Question: In our project we expose a number of web-services that were generated from a wsdl. After generating them, I can see that the requests and responses are mapped to POJOs and when I am making the response, I just set a new POJO. This works really nice. However, I have a problem with the request. When we receive the request I expected that the payload will be a POJO mapping the parameters from the request. The payload becomes actually an array of objects. I can access the values but this is not very comfortable. You can take a look at the picture.

I can see that the under "Variables" in the method it is correctly matched to the POJO we would like to have. Is there some setting that I am missing somewhere so that we can get the payload to be mapped to correct POJO type?
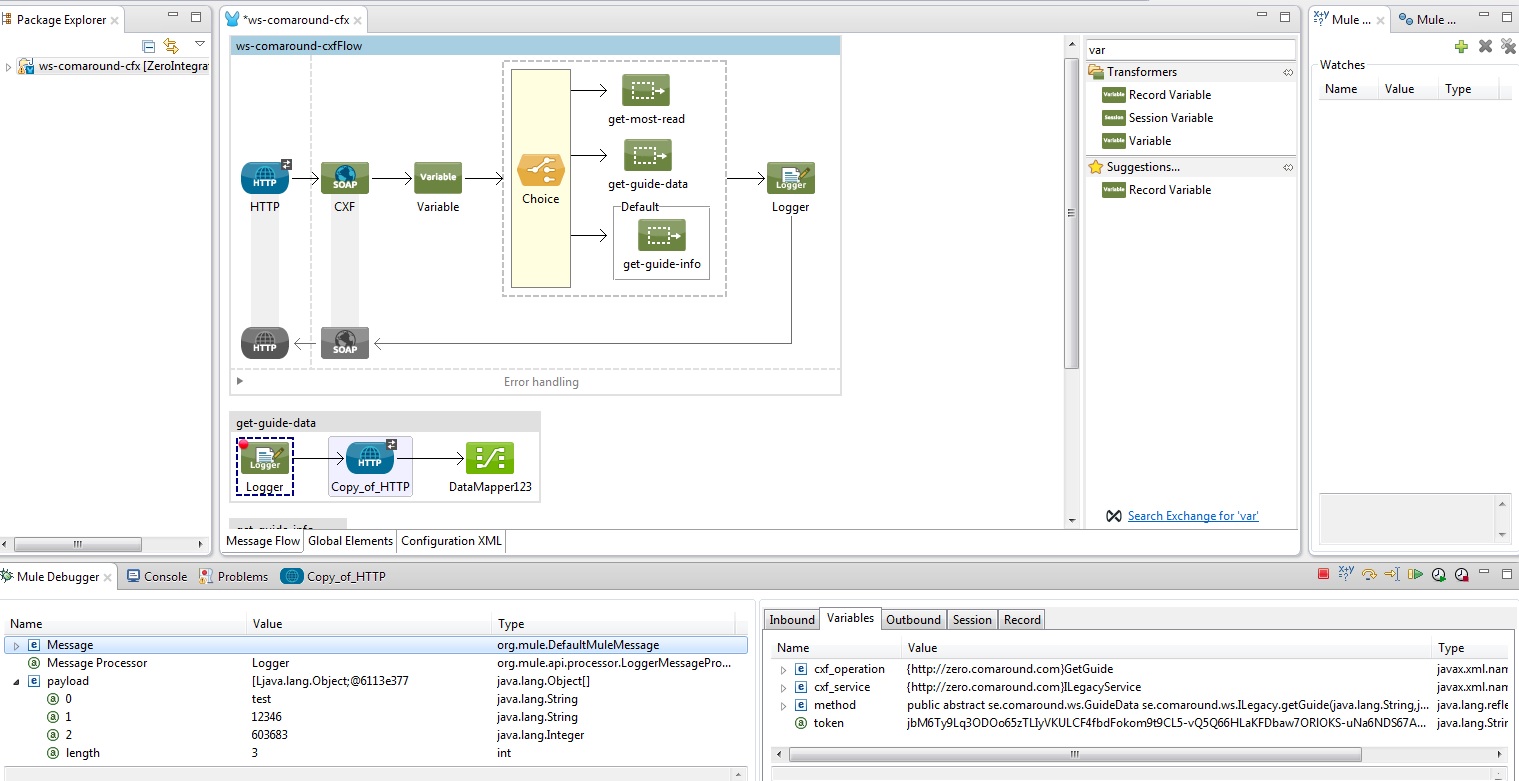
Answer: Re-run the WSDL to Java codegen but this time with wrapper style , see: <URL>